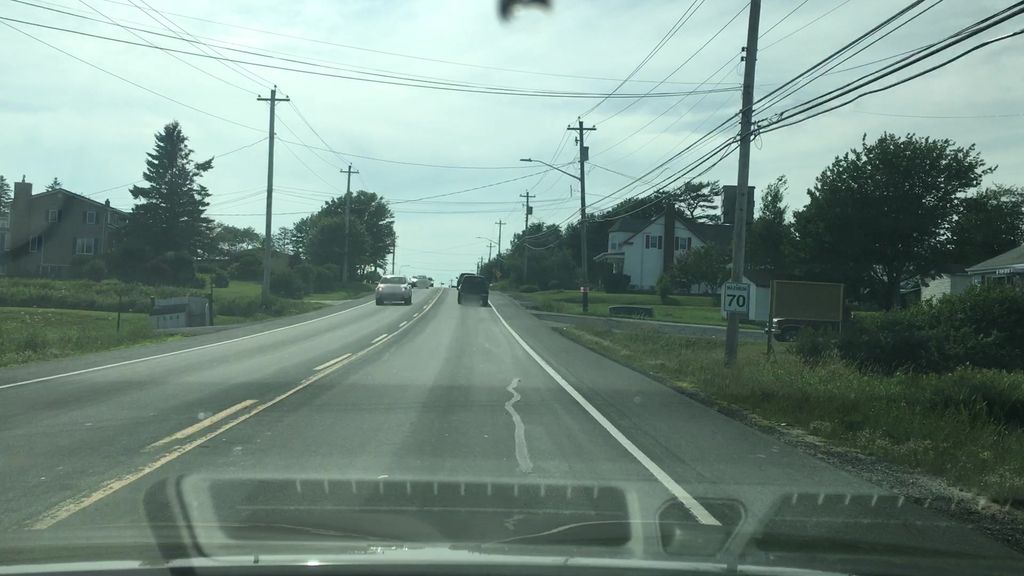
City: halifax